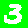
Digit: 3